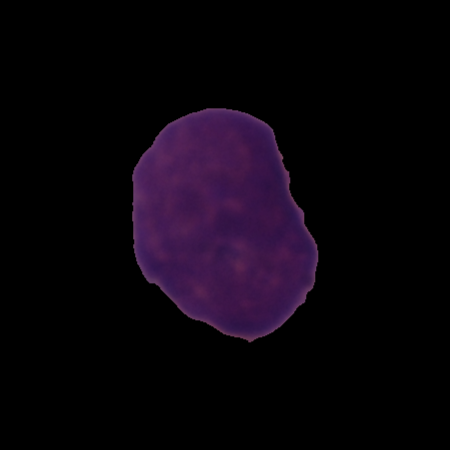
Label: healthy